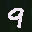
Label: 9